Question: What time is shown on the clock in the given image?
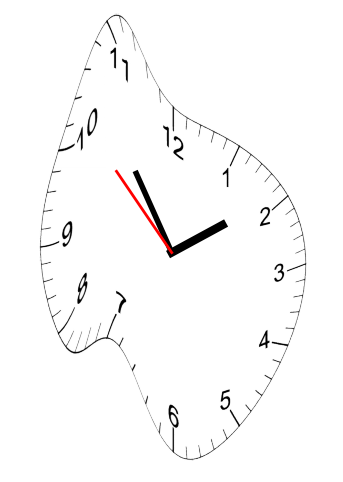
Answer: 01:53:52